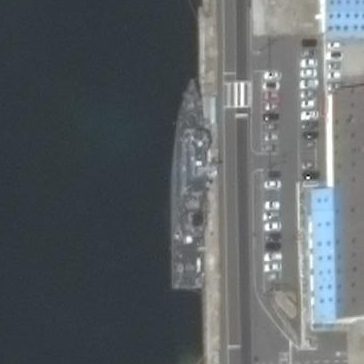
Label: destroyer